高三 · 代数
如图所示是《函数的应用》的知识结构图, 如果要加入 “用二分法求方程的近似解”, 则应该放在 ( )

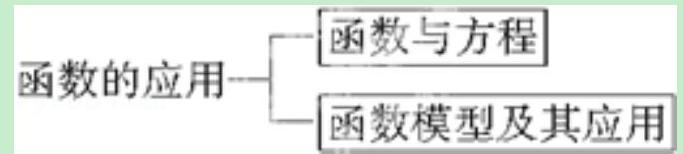
A. “函数与方程”的上位

B. “函数与方程”的下位

C.“函数模型及其应用”的上位

D. “函数模型及其应用”的下位
答案: B
解析: 解答: ““用二分法求方程的近似解”是“函数与方程”的一个子知识点, 故“用二分法求方程的近似解”应该放在“函数与方程”的下位, 故选: B 分析: 本题主要考查了结构图, 解决问题的关键是首先对所画结构的每一部分有一个深刻的理解, 从头到尾抓住主要脉络进行分解. 然后将每一部分进行归纳与提炼, 形成一个个知识点并逐一写在矩形框内, 最后按其内在的逻辑顺序将它们排列起来并用线段相连, “二分法”是函数与方程的一个子知识点, 从而可得结论.